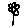
Label: flower